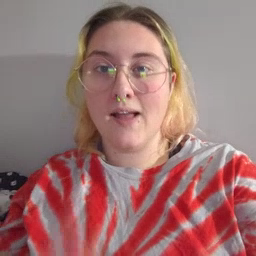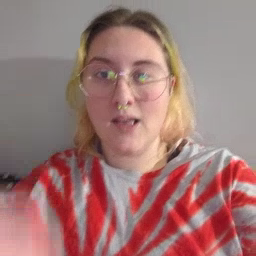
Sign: outside